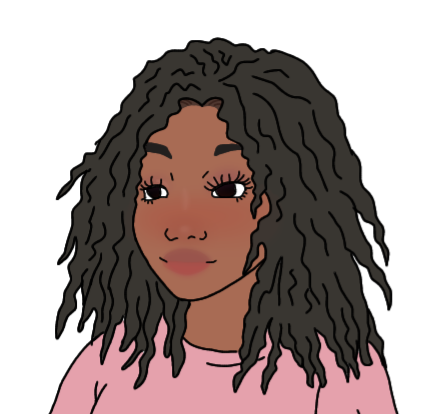
Label: 5_Blackjak